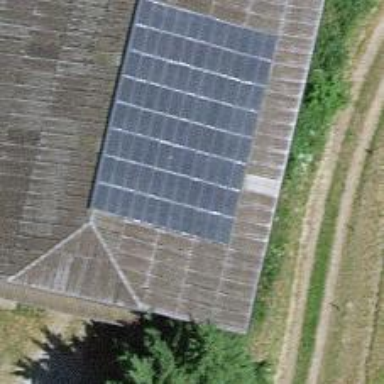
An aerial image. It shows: Solar power generator using photovoltaic panels.